Interaction volume radius: 5 \u00c5
Interaction volume height: 35 \u00c5
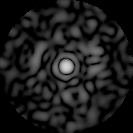
Disorder parameter: 0.8048